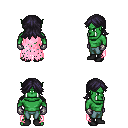
a pixel art fantasy rpg character, male body template, orc, green skin, pink tattered cape, teal pants, raven loose hair, metal gloves, black shoes, four views (front, back, left, right), 2x2 character sprite sheet, small pixel art, hard edges, no anti-aliasing